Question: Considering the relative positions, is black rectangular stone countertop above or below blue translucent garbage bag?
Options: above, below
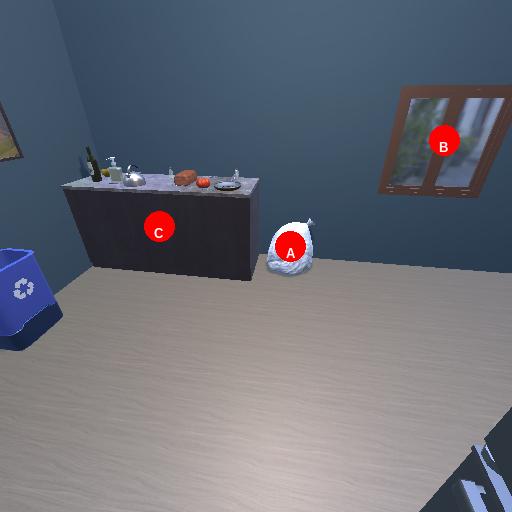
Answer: above